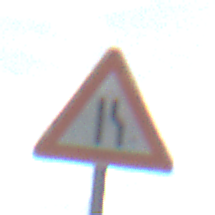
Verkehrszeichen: EinseitigVerengteFahrbahnRechts
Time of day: MorningAfternoon
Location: Outdoor (Suburban)
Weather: PartlyCloudy
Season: NotSpecified
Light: Natural